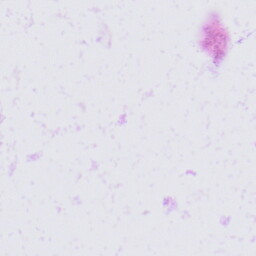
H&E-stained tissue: Skin